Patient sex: M
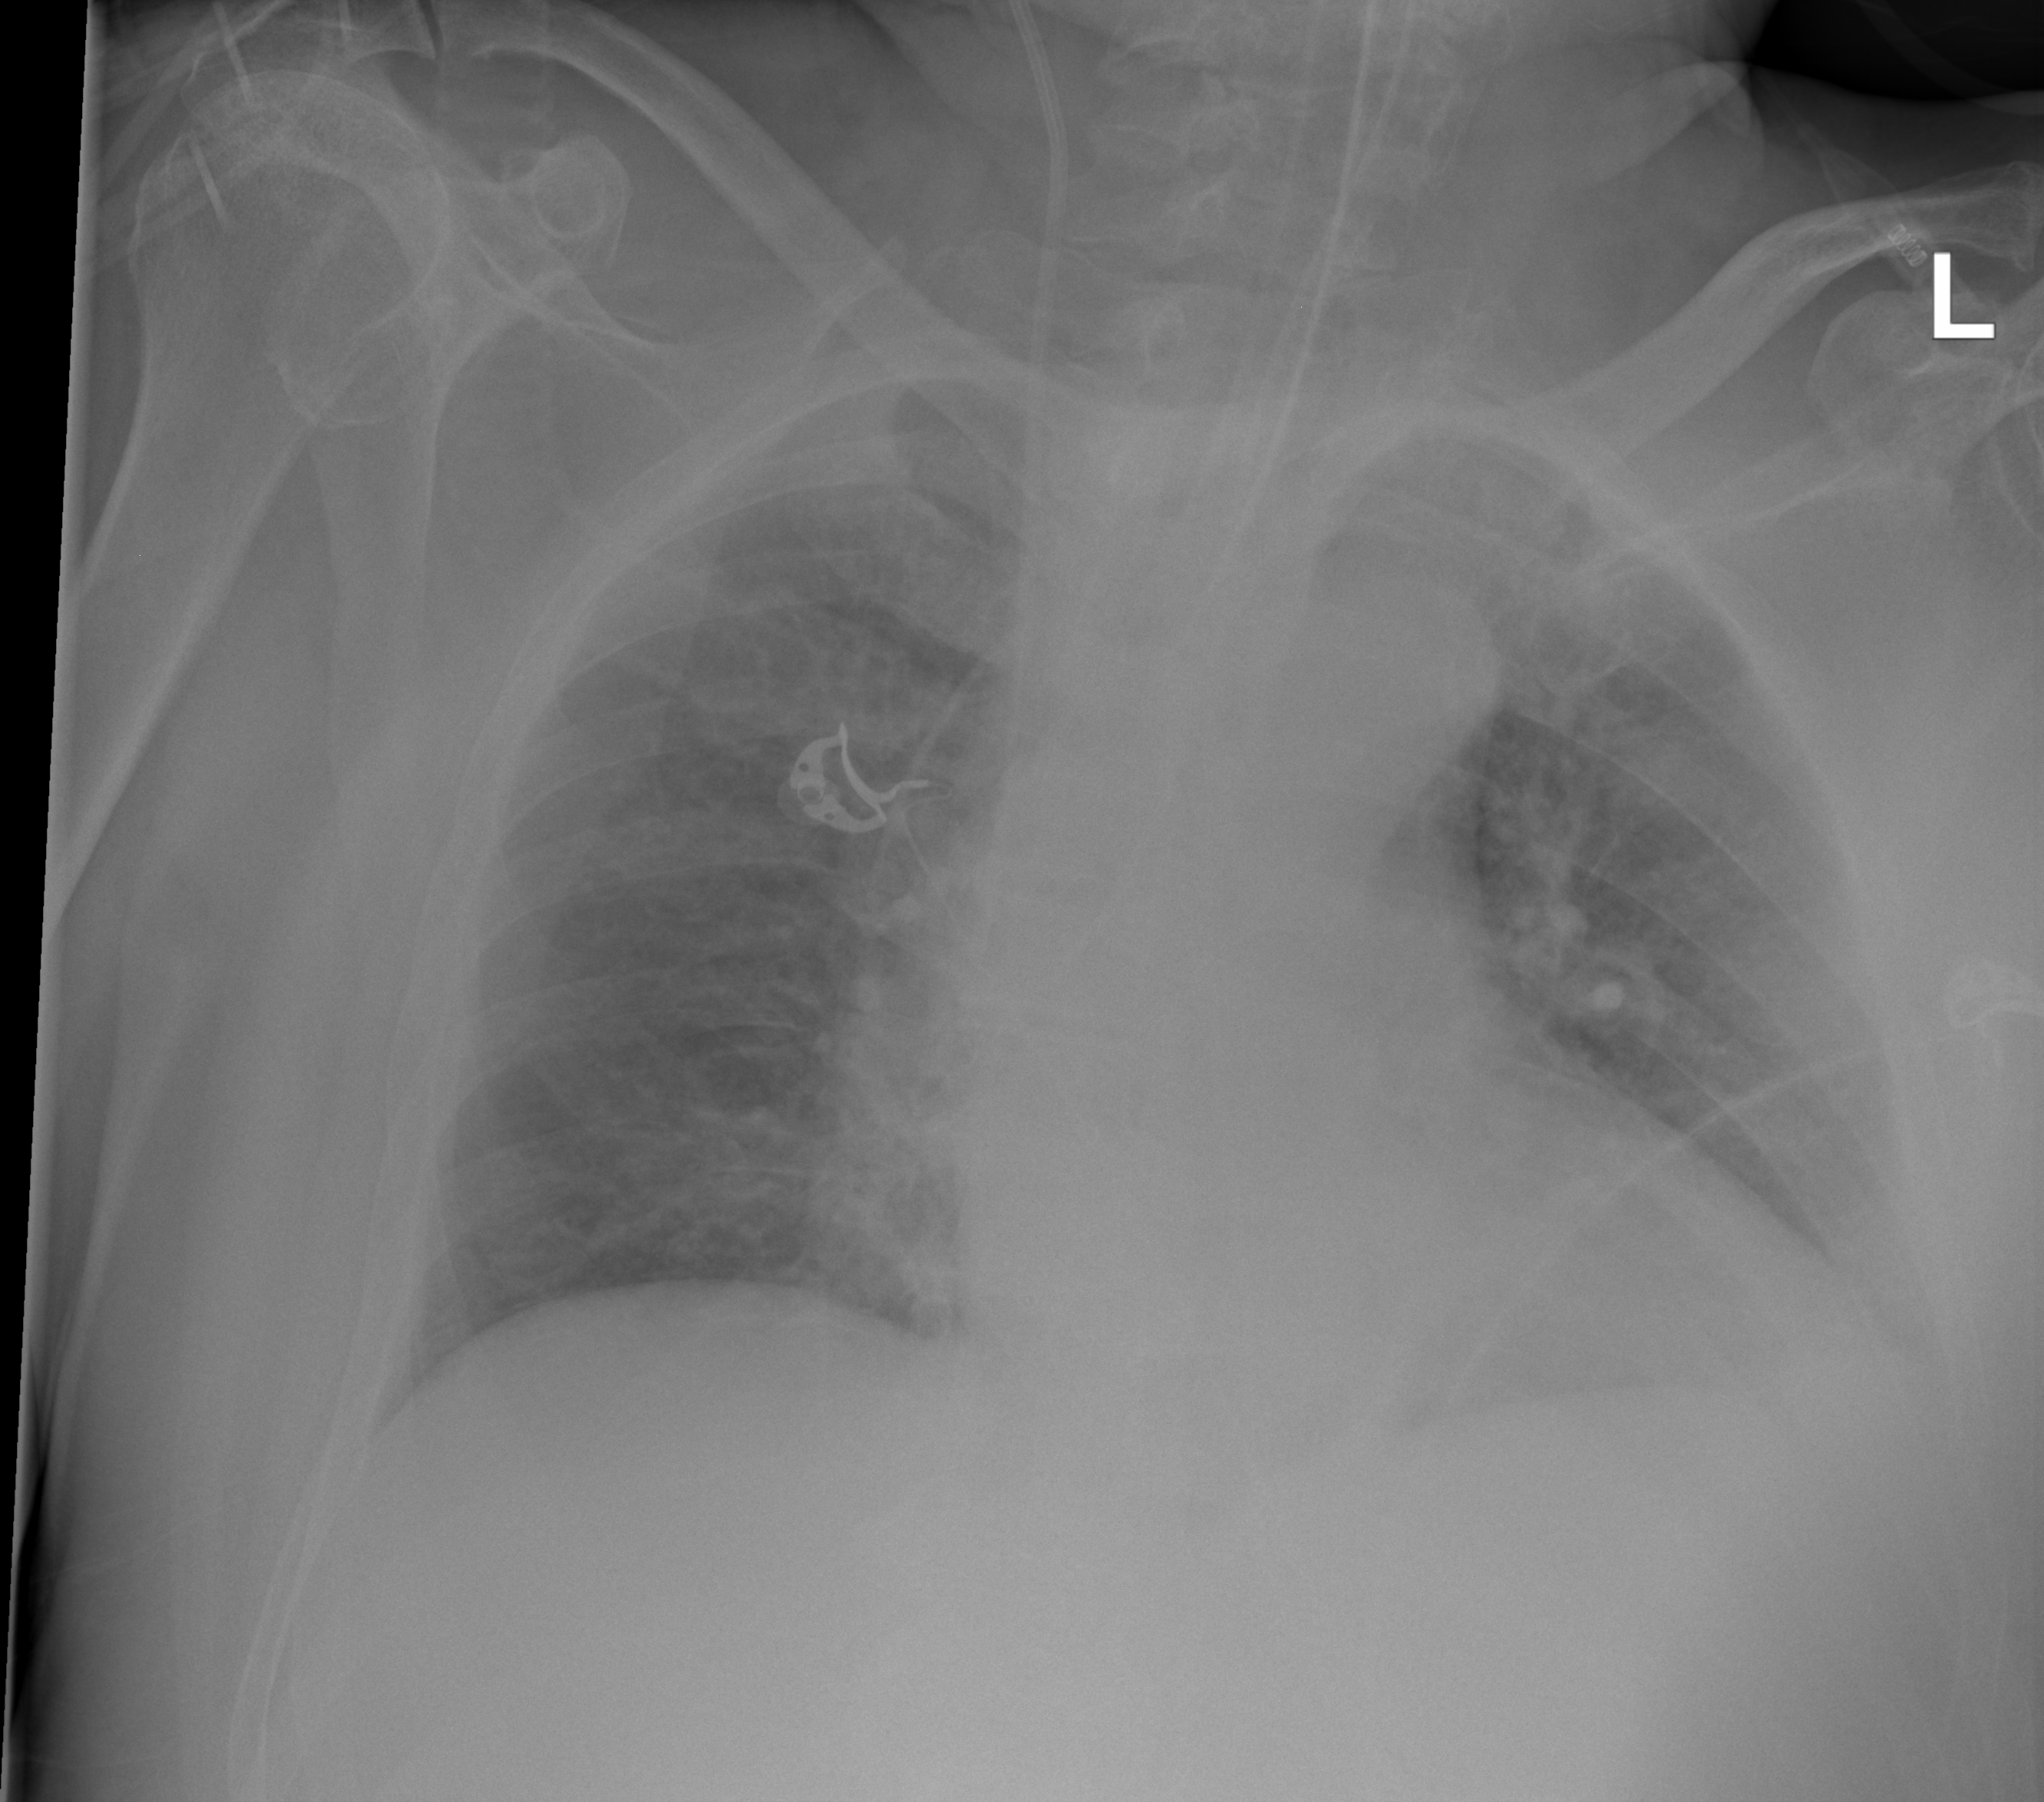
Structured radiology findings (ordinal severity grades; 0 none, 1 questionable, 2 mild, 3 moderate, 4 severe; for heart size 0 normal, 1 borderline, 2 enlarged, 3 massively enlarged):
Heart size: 0
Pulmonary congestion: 0
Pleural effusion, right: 0
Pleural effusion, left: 2
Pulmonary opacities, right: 1
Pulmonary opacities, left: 0
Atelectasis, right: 2
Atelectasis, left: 2